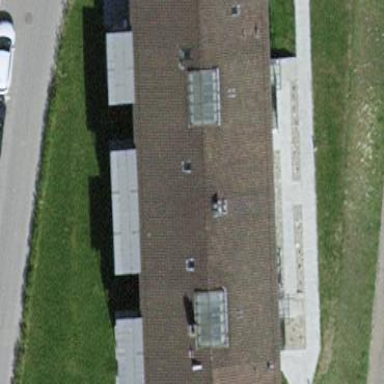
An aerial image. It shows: Building with tile roof.